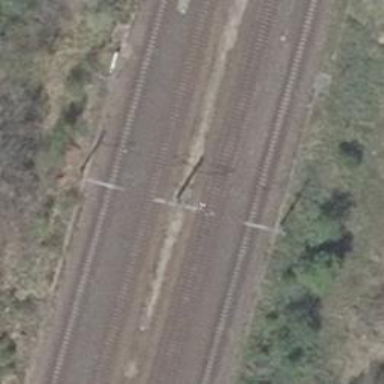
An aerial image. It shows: Milestone along the railway with catenary mast.